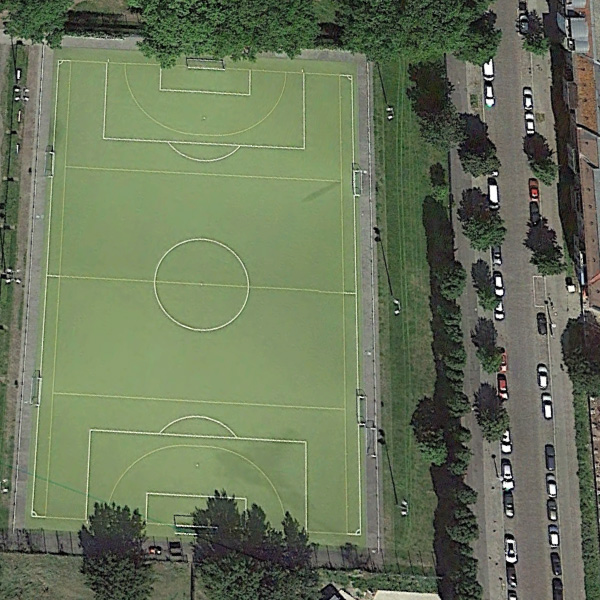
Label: Playground